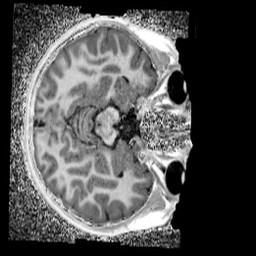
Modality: UNIT1_denoised
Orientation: axial
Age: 9
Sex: female
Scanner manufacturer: siemens
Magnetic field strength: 3 T
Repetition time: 4 s
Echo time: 0.00299 s